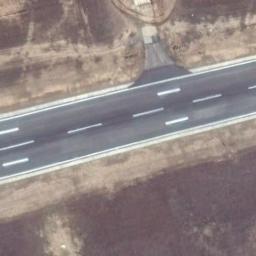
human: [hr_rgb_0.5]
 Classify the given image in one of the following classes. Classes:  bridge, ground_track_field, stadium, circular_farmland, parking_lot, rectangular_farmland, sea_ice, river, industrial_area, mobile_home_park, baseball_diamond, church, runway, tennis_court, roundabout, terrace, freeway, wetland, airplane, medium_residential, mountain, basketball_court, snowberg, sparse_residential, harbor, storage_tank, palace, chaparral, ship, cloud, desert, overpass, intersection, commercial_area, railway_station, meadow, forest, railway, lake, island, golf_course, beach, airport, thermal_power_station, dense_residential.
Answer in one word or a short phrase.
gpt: runway